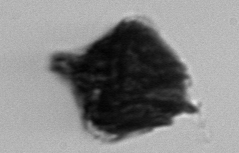
Label: Gonyaulax